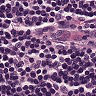
Metastatic tissue present: no